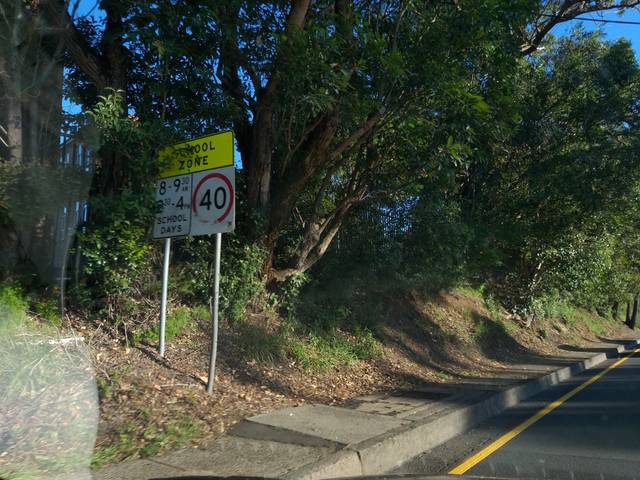
Region: Australia
Coordinates: -34.426, 150.871